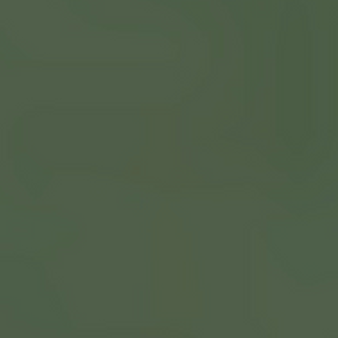
Label: other